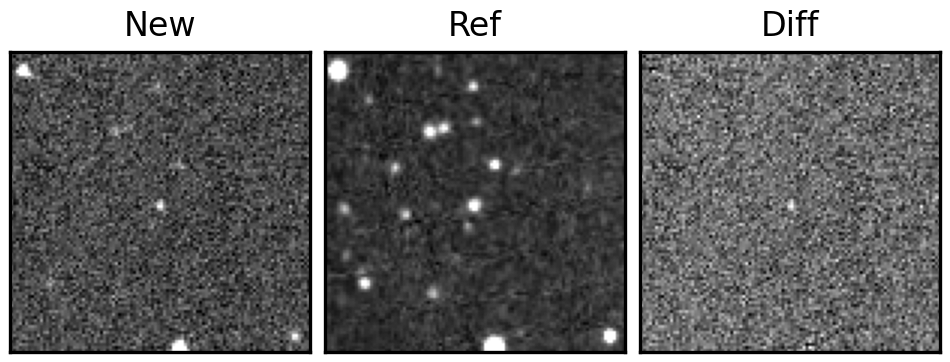
Label: real